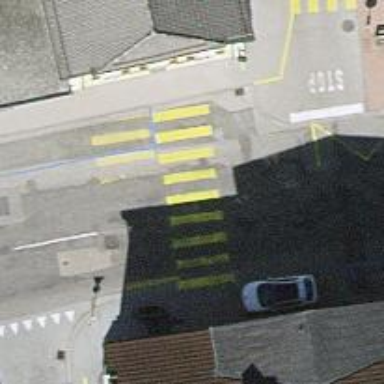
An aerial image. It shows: Uncontrolled zebra crossing on the road.